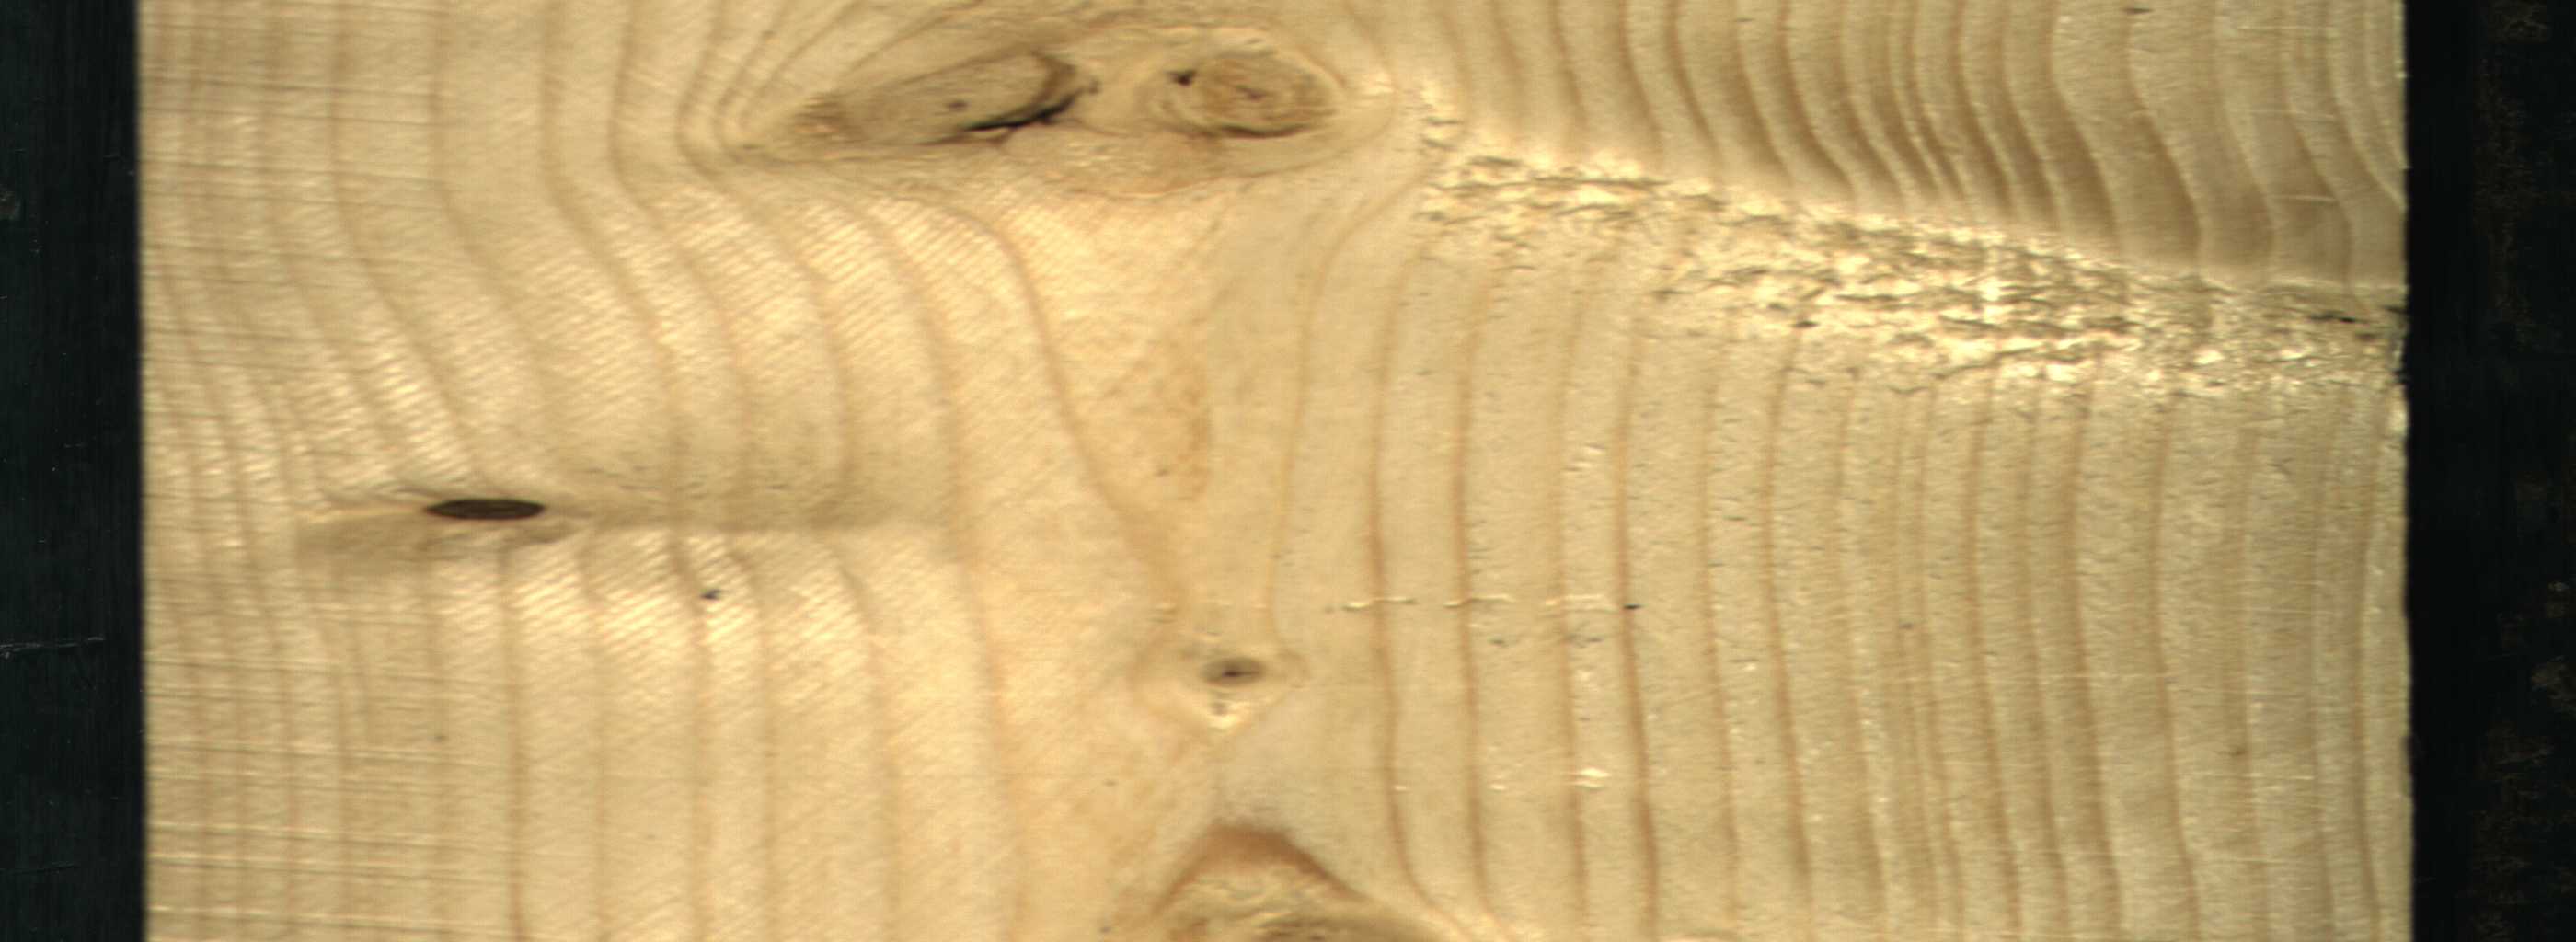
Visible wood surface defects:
Dead_Knot
Dead_Knot
Live_Knot
Live_Knot